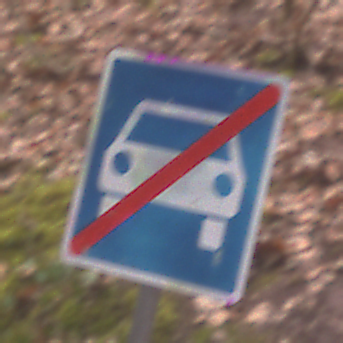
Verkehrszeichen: EndeKraftfahrstrasse
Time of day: Midday
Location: Outdoor (Nature)
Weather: Overcast
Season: Autumn
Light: Natural